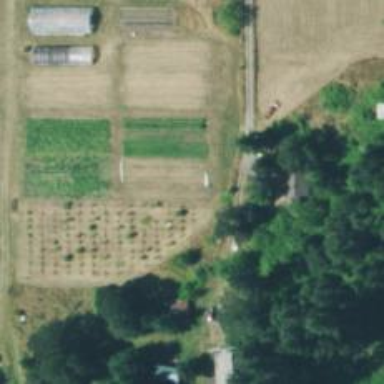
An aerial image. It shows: Farmyard area.